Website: walmart
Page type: billing-address
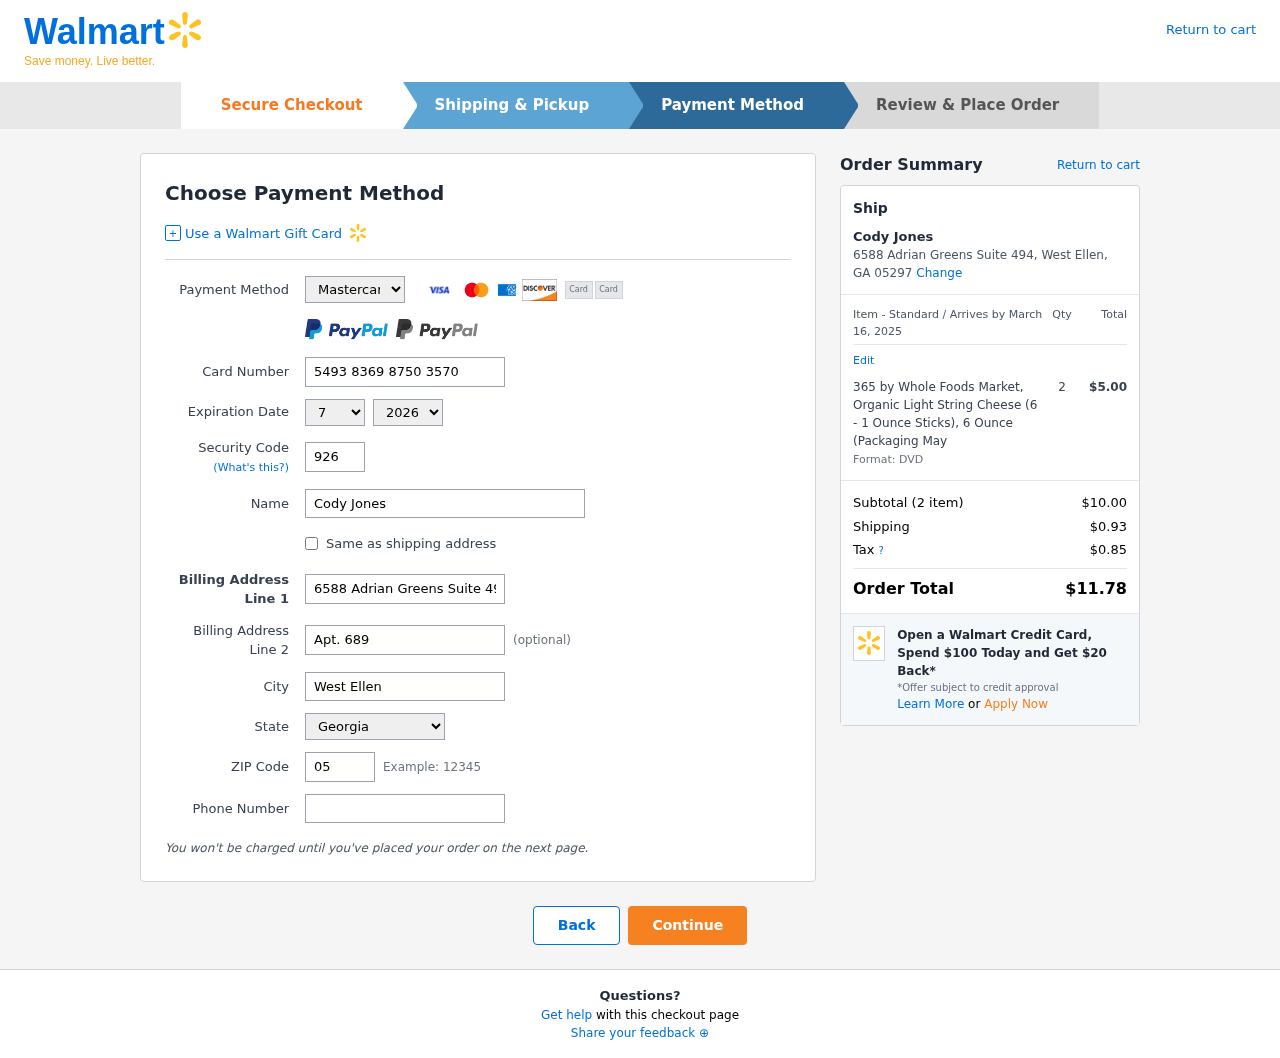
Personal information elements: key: PII_CARD_CVV
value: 926
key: PII_CARD_EXPIRY_MONTH
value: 07
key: PII_CARD_EXPIRY_YEAR
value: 26
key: PII_CARD_NUMBER
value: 5493 8369 8750 3570
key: PII_CARD_TYPE
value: Mastercard
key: PII_CITY
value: West Ellen
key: PII_CITY_STATE_ZIP
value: West Ellen, GA 05297
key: PII_FULLNAME
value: Cody Jones
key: PII_PHONE
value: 4472570208
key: PII_POSTCODE
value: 05297
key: PII_STATE
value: Georgia
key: PII_STREET
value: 6588 Adrian Greens Suite 494
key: PII_STREET2
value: Apt. 689
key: PII_FULLNAME2
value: Cody Jones
Product elements: key: PRODUCT1_NAME
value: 365 by Whole Foods Market, Organic Light String Cheese (6 - 1 Ounce Sticks), 6 Ounce (Packaging May
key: PRODUCT1_PRICE
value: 5
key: PRODUCT1_QUANTITY
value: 2
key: PRODUCT1_DESC
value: Format: DVD
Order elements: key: ORDER_DELIVERY_DATE
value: March 16, 2025
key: ORDER_NUM_ITEMS
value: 2
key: ORDER_SUBTOTAL
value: $10.00
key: ORDER_SHIPPING_COST
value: $0.93
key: ORDER_TAX
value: $0.85
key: ORDER_TOTAL
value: $11.78